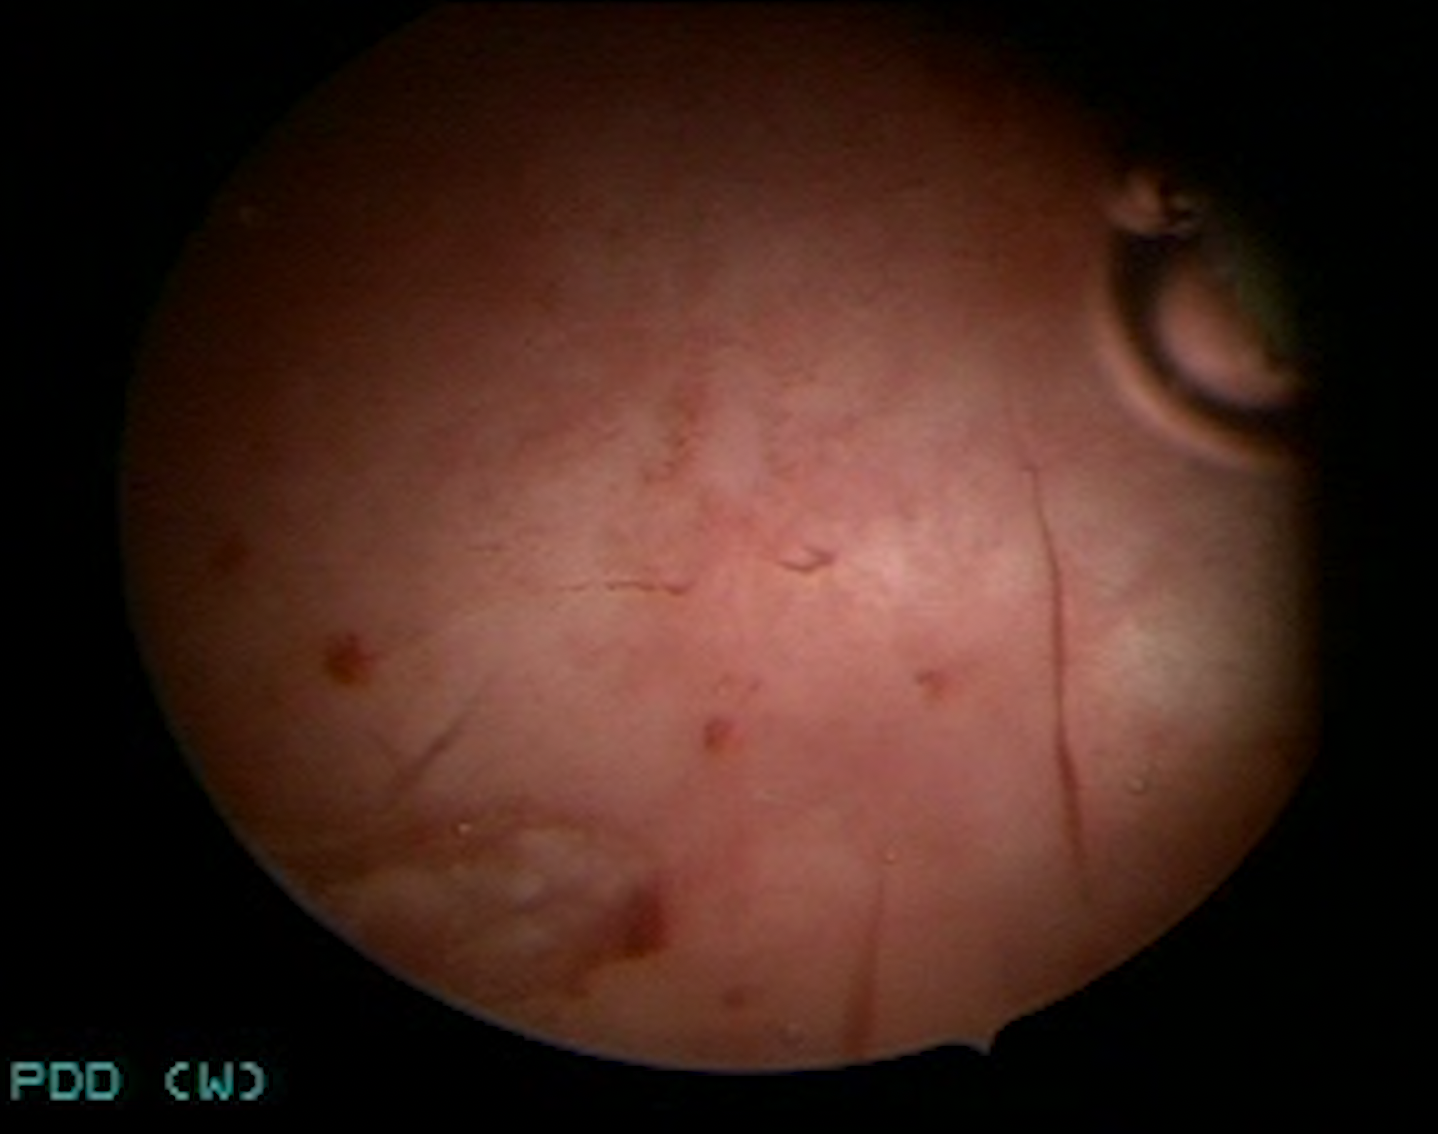
Modality: WLC
Class: Malignant
Subclass: CIS
Lesion: L1
Stage: Tis
Morphology: Non-papillary
Bladder cancer association: Yes